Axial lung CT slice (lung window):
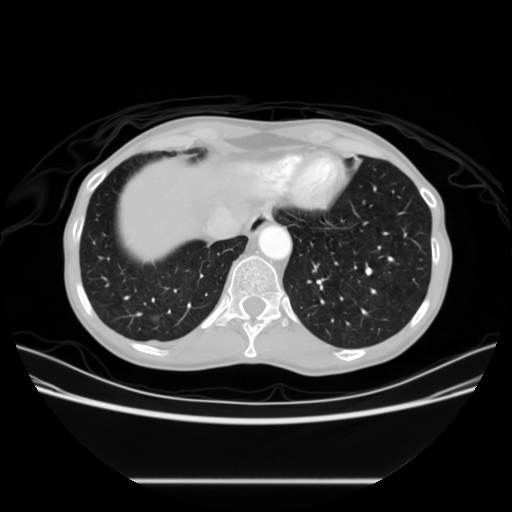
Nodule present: no